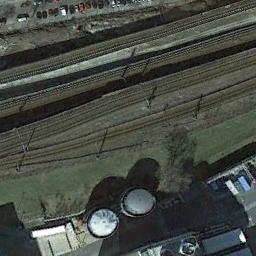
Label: railway